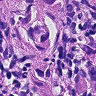
Metastatic tissue present: yes